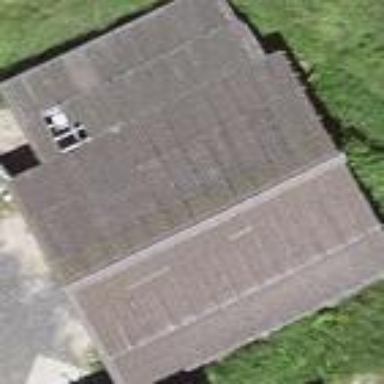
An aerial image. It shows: Shed building.